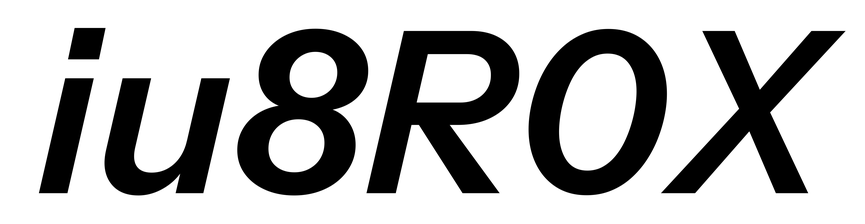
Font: InstrumentSans-Italic_SemiBold_Italic